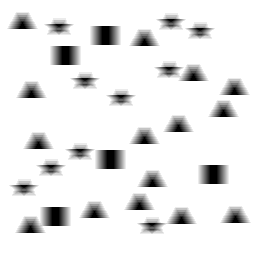
Squares: 5
Triangles: 15
Stars: 10
Total shapes: 30